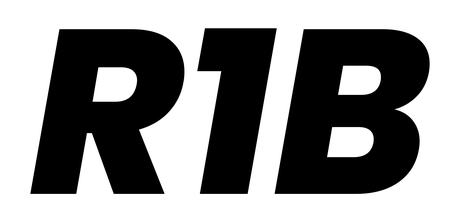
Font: Poppins-ExtraBoldItalic